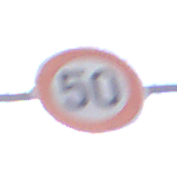
Verkehrszeichen: Geschwindigkeit50
Umgebung: Outdoor, Nature
Tageszeit: MorningAfternoon
Wetter: Clear
Licht: Natural
Jahreszeit: Winter
Kontrast: HighContrast